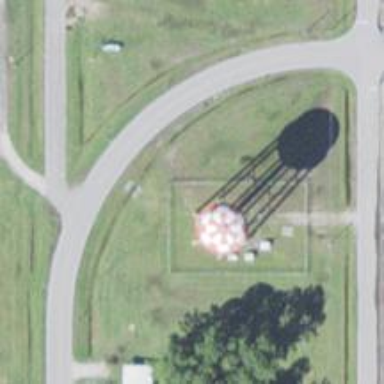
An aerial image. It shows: Water tower that is man-made.